Interaction volume radius: 5 \u00c5
Interaction volume height: 25 \u00c5
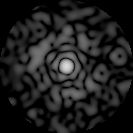
Disorder parameter: 0.8198